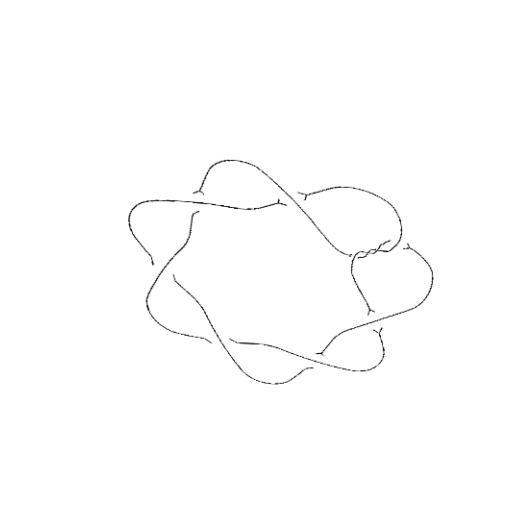
Crossing number: 10